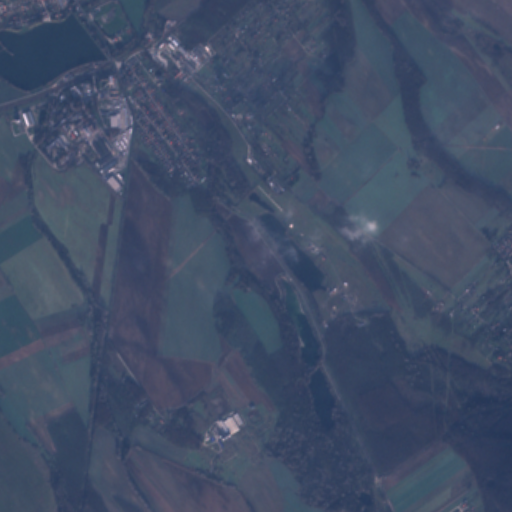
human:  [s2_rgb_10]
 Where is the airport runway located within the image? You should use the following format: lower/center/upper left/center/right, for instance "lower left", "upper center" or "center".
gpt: The airport runway is located in the lower left of the image.
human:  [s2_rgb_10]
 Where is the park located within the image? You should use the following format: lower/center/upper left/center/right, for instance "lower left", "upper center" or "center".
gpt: The park is located in the upper left of the image.
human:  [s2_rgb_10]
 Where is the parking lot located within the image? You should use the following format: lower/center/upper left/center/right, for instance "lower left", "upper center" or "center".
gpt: The parking lot is located in the upper left of the image.
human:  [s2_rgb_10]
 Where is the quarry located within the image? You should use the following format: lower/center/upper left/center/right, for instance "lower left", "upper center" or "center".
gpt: The quarry is located in the lower right of the image.
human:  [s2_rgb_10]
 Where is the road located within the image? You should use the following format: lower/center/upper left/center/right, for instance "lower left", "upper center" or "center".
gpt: There is no road in the image.